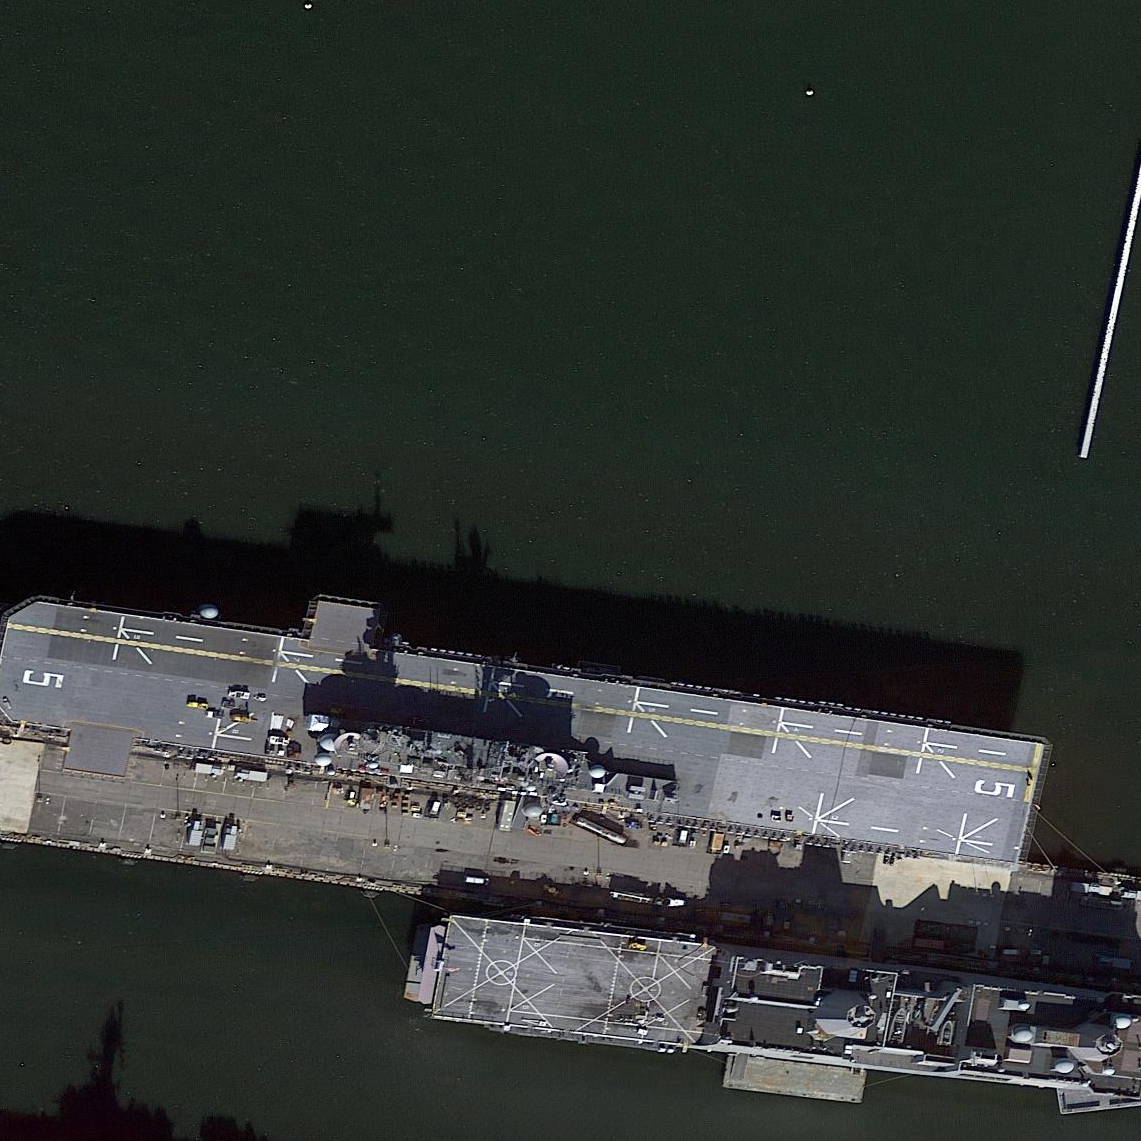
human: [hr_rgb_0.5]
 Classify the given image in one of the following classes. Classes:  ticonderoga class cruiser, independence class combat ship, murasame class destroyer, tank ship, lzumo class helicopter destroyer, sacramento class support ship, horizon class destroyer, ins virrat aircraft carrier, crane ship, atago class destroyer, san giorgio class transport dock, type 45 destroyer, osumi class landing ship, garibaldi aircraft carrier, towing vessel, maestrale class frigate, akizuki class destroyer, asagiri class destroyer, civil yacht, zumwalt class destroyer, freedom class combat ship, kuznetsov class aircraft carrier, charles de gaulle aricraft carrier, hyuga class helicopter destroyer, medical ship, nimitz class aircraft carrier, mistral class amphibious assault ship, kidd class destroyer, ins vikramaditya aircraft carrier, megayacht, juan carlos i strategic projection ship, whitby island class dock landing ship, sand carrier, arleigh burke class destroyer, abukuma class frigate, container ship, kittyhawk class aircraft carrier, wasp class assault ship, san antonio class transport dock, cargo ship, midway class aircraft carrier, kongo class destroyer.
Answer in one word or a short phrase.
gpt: Wasp class assault ship